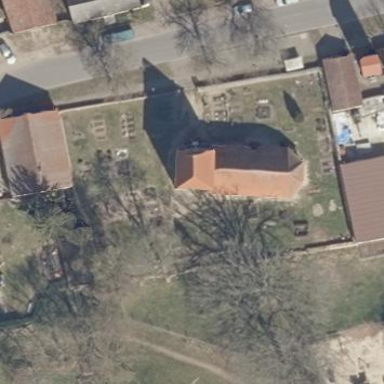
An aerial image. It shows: Grave yard.